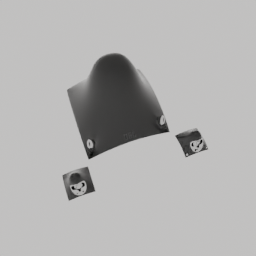
Label: electronics